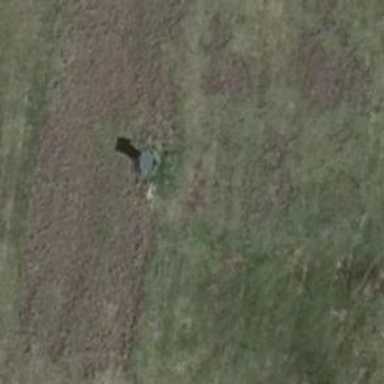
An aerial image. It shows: Hunting stand.